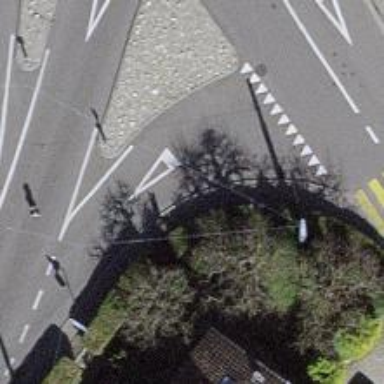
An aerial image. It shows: Hedge barrier.